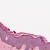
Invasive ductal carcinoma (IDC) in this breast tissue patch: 0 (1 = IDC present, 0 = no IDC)